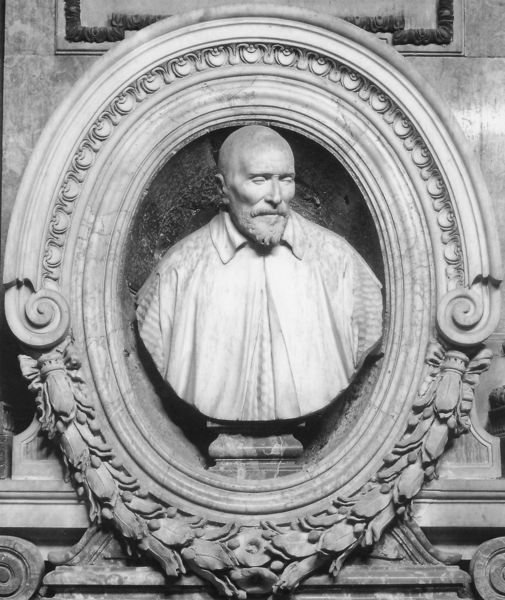
Titel: Büste des Giovan Battista Gavotti
Künstler: Cosimo Fancelli
Standort: Rom, S. Nicola da Tolentino, cappella Gavotti (EU - I - Latium)
Schlagwörter: kopf, laub, mann, umhang, marmor, nase, ohr, profil, blick, ornament, bart, barock, kragen, rahmen, sockel, bildnis, herr, portrait, porträt, gewand, mantel, oval, rund, tondo, skulptur, relief, wangen, italien, büste, glatze, plastik, podest, kinnbart, medaillon, asien, stand, kardinal, kranz, geschlossene augen, china, voluten, grab, ständer, volute, arkanthus, italienisch, laubkranz, bernini, aushöhlung, gewandmann